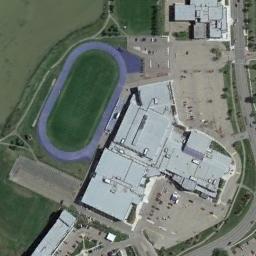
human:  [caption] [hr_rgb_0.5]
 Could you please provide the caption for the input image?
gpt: Several cars were parked near the track .

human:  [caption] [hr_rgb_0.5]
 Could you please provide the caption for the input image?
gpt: The track and field are built on the lawn, Next to the residential area .

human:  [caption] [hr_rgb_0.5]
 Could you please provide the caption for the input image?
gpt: There are many buildings next to the ground track field .

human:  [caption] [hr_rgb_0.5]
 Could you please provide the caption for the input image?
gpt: The ground track field is between some lawns and a white buildings .

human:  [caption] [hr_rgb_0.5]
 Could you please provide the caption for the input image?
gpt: There are some light-blue buildings beside the ground track field with a blue track .